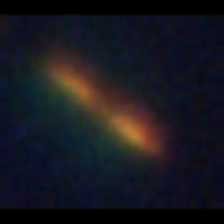
Taxon: Pennate
Group: Diatoms